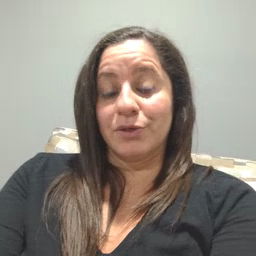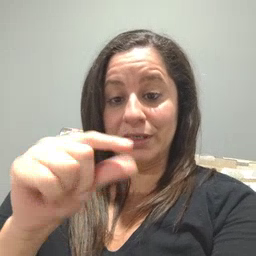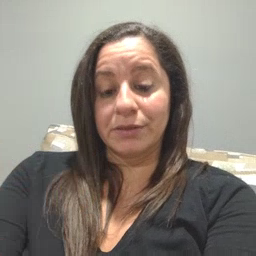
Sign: green